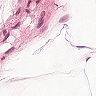
Metastatic tissue present: no